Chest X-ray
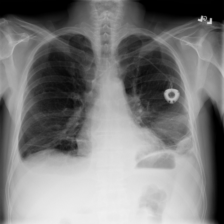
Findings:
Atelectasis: positive
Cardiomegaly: negative
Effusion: negative
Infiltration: negative
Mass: negative
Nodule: negative
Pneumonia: negative
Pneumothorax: negative
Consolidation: negative
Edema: negative
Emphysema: negative
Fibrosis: negative
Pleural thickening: negative
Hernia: negative